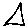
Label: triangle